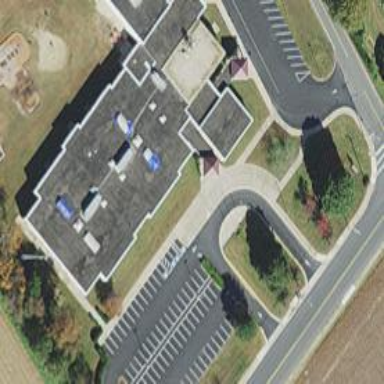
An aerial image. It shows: School.